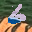
Label: 6